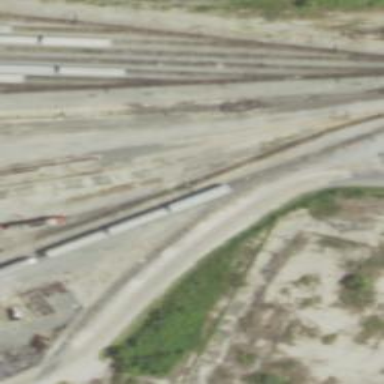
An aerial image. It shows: Railway yard used for servicing trains.